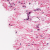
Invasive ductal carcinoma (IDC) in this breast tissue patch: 0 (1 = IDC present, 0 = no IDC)